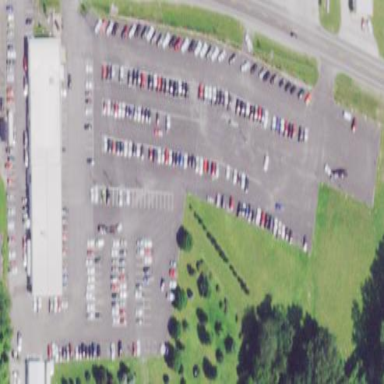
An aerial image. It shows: Car shop.